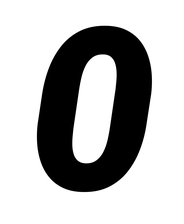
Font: Roboto-Italic_Black_Italic